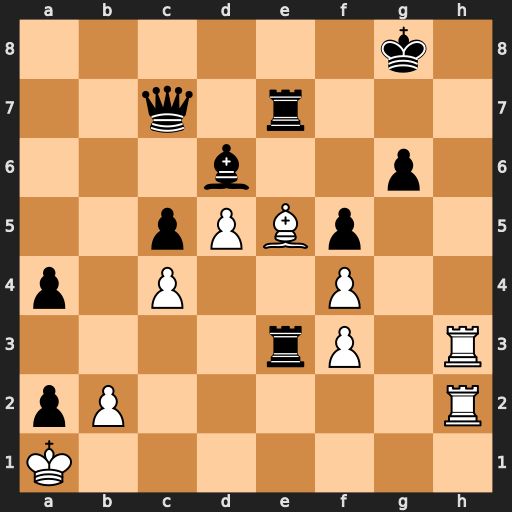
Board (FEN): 6k1/2q1r3/3b2p1/2pPBp2/p1P2P2/4rP1R/pP5R/K7
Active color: w
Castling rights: -
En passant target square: -
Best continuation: Rh8+ Kf7 R2h7#